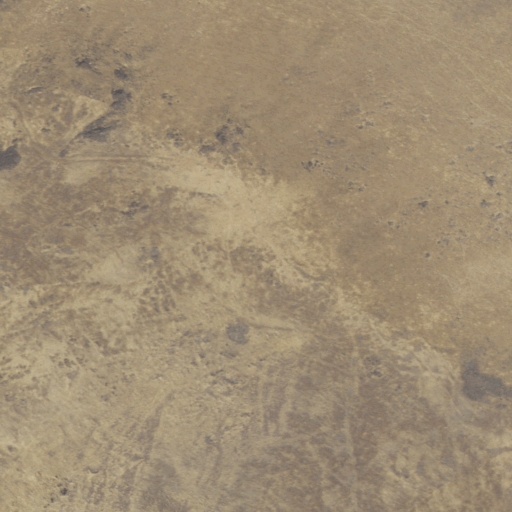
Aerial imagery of mountain in California named Granite Hill containing grassland and shrub